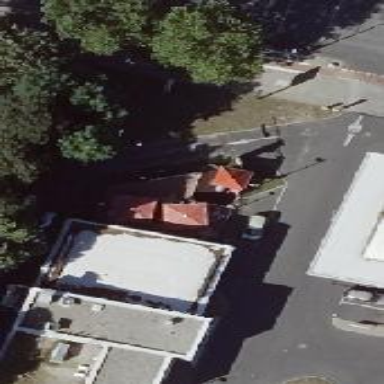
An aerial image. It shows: Fast food restaurant located in building.